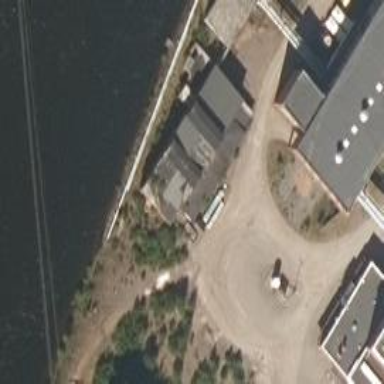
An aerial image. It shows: Industrial building with grey roof.